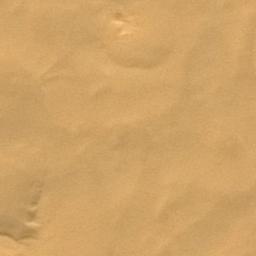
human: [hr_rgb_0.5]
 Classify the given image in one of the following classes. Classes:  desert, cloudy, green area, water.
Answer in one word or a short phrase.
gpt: desert